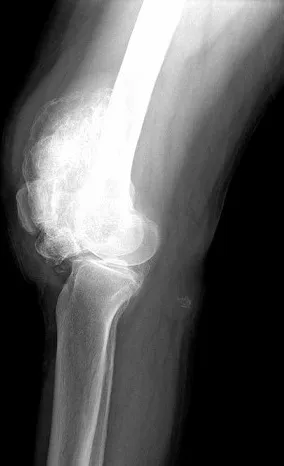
X-ray of right knee joint showing the radiodence body. Lateral. X-ray of the knee.
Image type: radiology (x_ray)